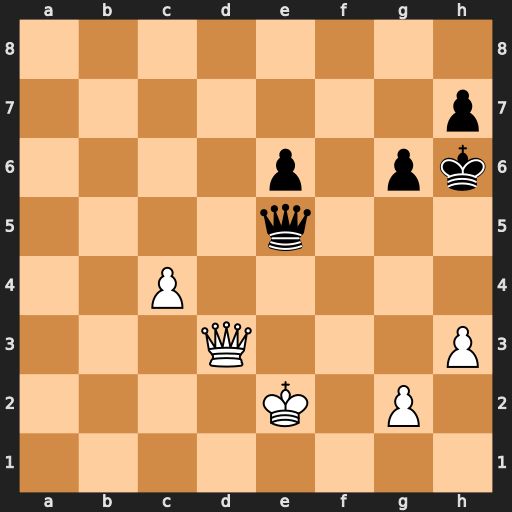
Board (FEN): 8/7p/4p1pk/4q3/2P5/3Q3P/4K1P1/8
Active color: w
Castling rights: -
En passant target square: -
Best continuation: Qe3+ Qxe3+ Kxe3